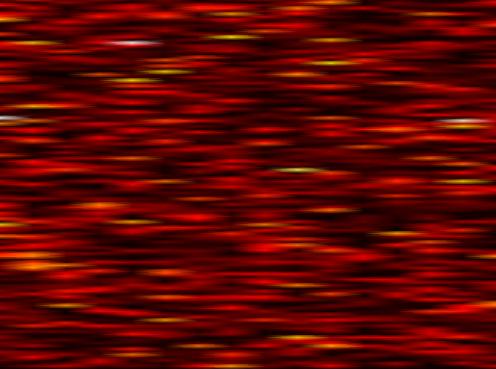
Label: OFDM